Aerial crown-view tile of a tropical tree (Barro Colorado Island, Panama), acquired 20250512:
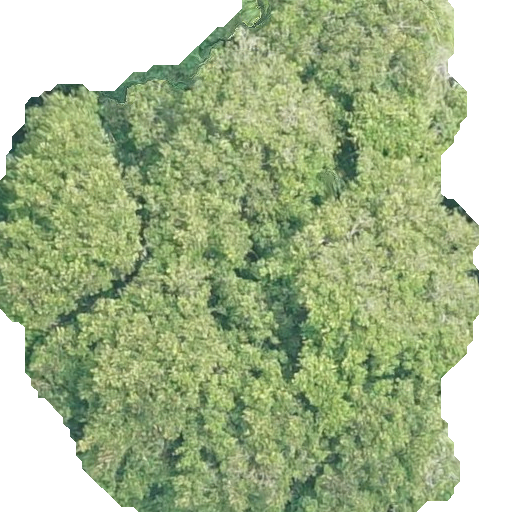
Species: Prioria copaifera
GBIF accepted scientific name: Prioria copaifera
Crown area: 330.212 m²